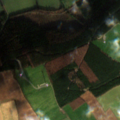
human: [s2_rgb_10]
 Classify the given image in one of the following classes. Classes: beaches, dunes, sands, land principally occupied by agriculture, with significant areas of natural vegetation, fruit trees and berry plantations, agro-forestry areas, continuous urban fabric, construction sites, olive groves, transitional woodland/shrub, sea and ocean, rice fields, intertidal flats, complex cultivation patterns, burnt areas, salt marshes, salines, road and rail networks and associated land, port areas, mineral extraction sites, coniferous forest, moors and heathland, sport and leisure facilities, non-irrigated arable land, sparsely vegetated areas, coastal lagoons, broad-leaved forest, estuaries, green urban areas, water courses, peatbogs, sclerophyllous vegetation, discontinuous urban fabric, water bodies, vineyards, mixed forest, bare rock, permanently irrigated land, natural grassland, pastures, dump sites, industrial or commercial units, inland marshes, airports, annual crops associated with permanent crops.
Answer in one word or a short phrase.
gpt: non-irrigated arable land, pastures, coniferous forest